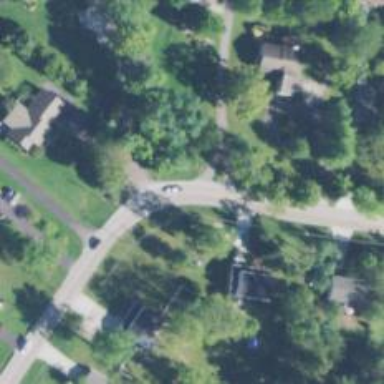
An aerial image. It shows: Shared driveway marked as service road.